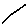
Label: line